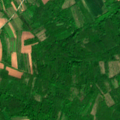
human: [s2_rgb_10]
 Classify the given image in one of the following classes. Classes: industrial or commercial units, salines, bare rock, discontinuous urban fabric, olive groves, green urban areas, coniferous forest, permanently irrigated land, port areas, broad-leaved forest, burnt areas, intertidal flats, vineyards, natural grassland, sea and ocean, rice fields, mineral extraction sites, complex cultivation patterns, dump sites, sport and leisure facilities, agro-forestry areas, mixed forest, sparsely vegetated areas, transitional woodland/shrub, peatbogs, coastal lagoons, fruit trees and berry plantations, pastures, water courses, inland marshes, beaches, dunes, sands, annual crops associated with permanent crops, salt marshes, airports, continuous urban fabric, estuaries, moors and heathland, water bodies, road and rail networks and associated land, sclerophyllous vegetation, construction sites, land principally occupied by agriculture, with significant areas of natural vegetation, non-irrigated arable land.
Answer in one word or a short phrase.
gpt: complex cultivation patterns, land principally occupied by agriculture, with significant areas of natural vegetation, broad-leaved forest